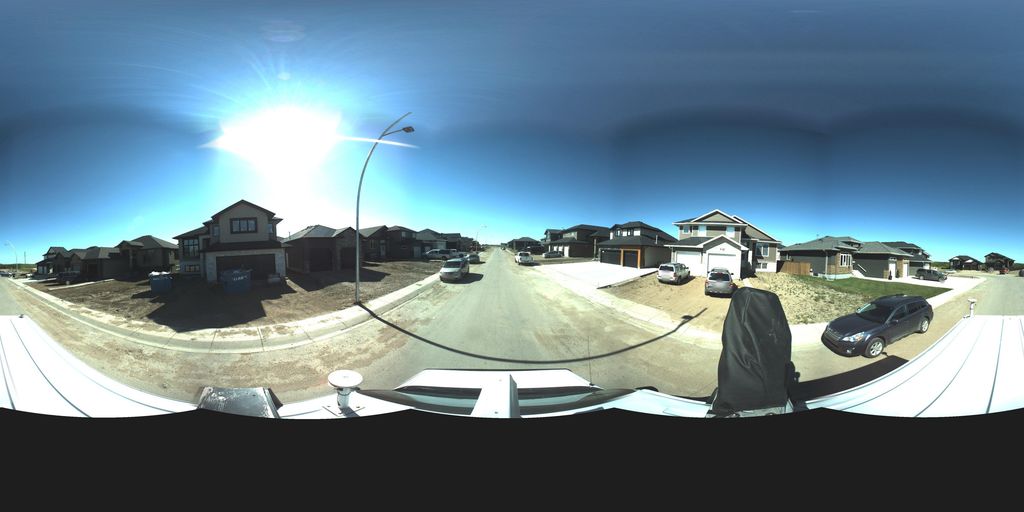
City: saskatoon